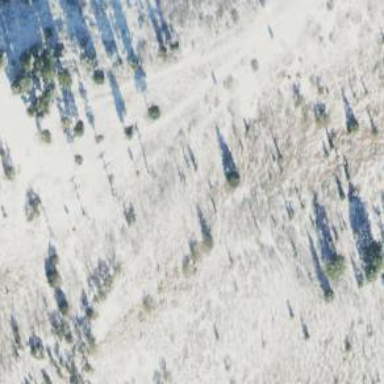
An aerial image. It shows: The scene captures winter setting.